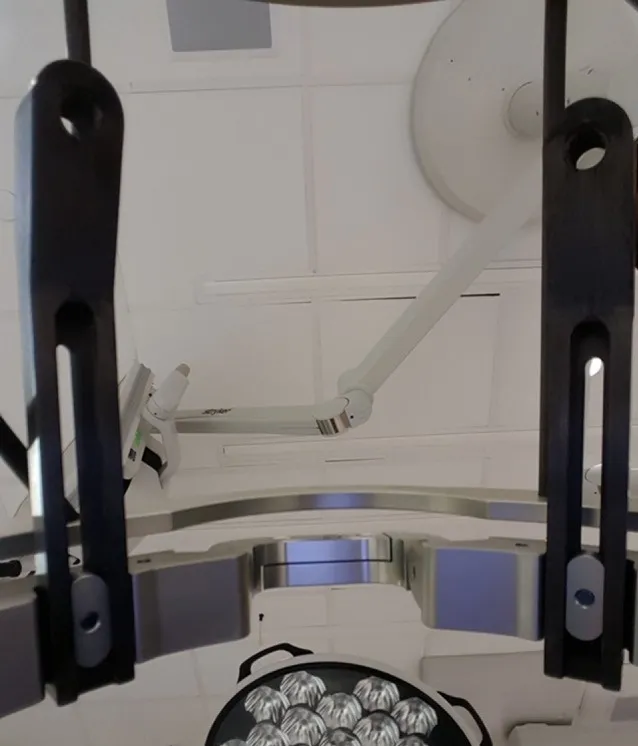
Simulated patient perspective of presurgical positioning, situated from within the CRW frame, prior to draping.
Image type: radiology (x_ray)